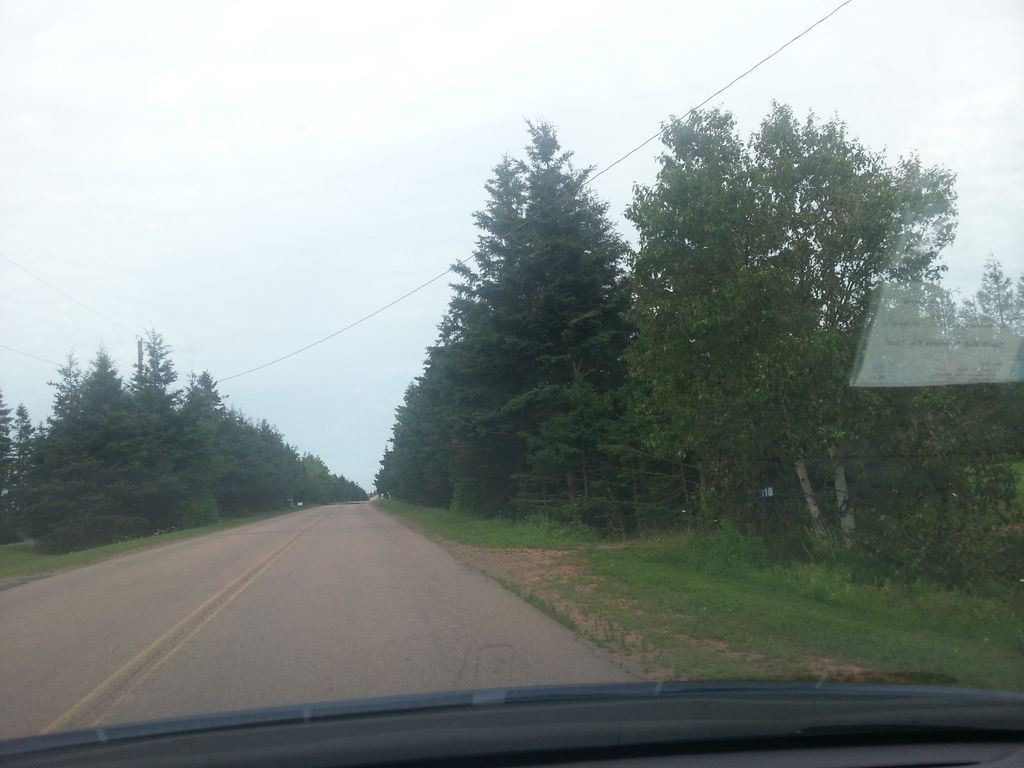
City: charlottetown